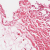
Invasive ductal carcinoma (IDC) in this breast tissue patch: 0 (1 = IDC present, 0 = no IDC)